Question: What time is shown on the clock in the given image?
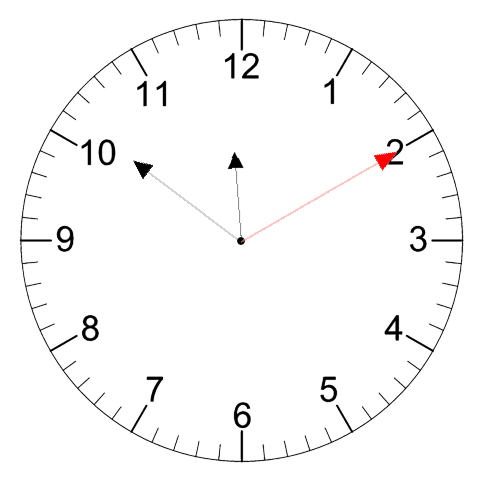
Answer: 11:51:10